Question: I am trying to parse amazon to compile a list of prices, as part of a bigger project relating to statistics. However, I am stumped. I was wondering If anyone can review my code and tell me where I went wrong?
'''
#!/usr/bin/python
# -*- coding: utf-8 -*-
import mechanize
from bs4 import BeautifulSoup
URL_00 = "http://www.amazon.co.uk/Call-Duty-Black-Ops-PS3/dp/B007WPF7FE/ref=sr_1_2?ie=UTF8&qid=<PHONE>&sr=8-2"
bro = mechanize.Browser()
resp = bro.open(URL_00)
html = resp.get_data()
soup_00 = BeautifulSoup(html)
price = soup_00.find('b', {'class':'priceLarge'})
print price #this should return at the very least the text enclosed in a tag
'''
According to the screenshot, what I wrote above should work, shouldn't it?

Well all I get in the print out is "[]", if I change the line before last to this:
'''
price = soup_00.find('b', {'class':'priceLarge'}).contents[0].string
'''
or
'''
price = soup_00.find('b', {'class':'priceLarge'}).text
'''
I get a "noneType" error.
I am quite confused as to why this is happening. The page encoding in the URL on chrome says UTF8, to which my script is adjusted in line #2.
I have changed it to ISO (as per inner HTML of the page) but this makes zero difference, so I am positive encoding is not the issue here.
Also, don't know if this is relevant at all, but my system locale on linux being UTF-8 should not cause a problem should it?
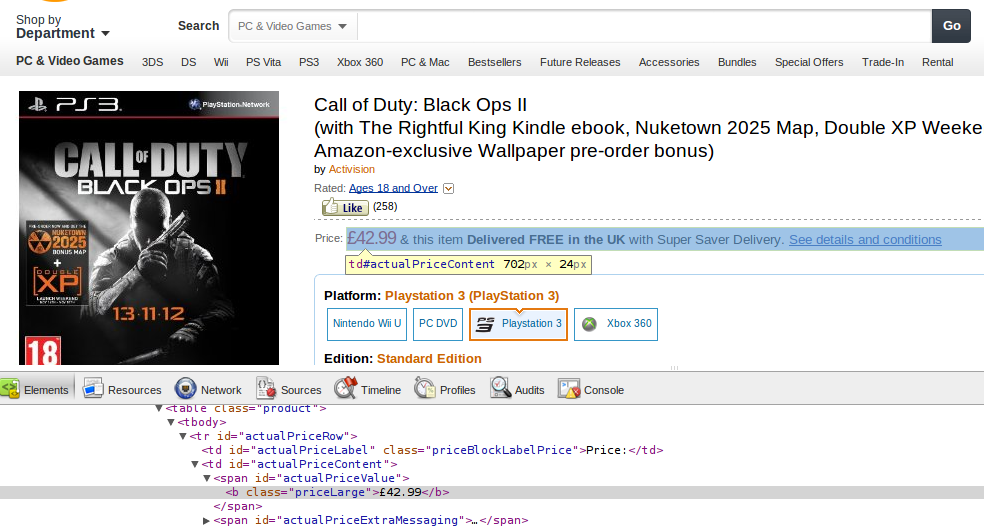
Answer: There's no need to do this as Amazon provide an API
<URL>
> The Product Advertising API helps you advertise Amazon products using product search and look up capability, product information and features such as Customer Reviews, Similar Products, Wish Lists and New and Used listings.
More detail here: <URL>
I'm using the API and it so much easier and reliable then scraping the data from the webpage, even with BS. You will also get access to a list of prices for new, second hand etc and not just the "headline" price.